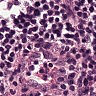
Metastatic tissue present: no